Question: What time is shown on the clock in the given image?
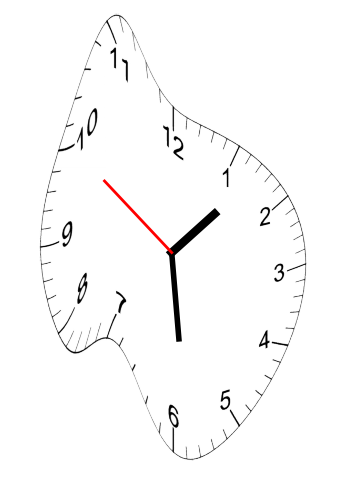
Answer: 01:28:50